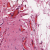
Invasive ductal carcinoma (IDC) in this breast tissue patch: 0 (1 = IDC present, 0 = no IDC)